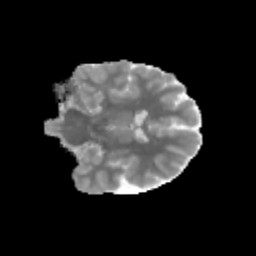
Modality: MD
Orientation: coronal
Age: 12
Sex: male
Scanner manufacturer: siemens
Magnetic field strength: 3 T
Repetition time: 3.8 s
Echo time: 0.07 s